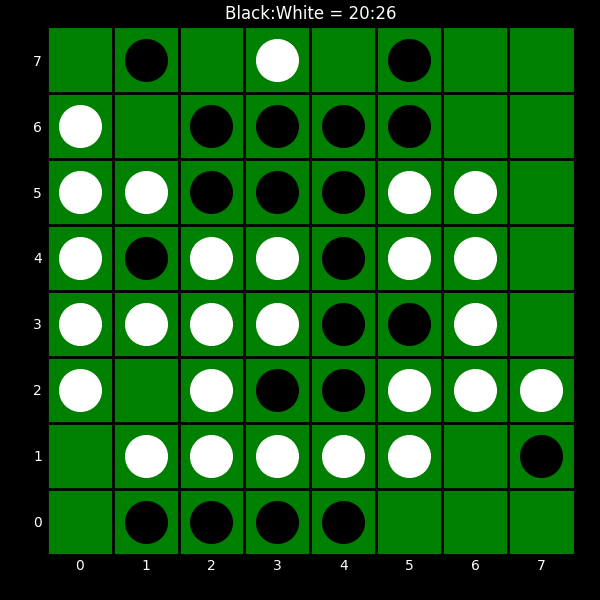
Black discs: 20
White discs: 26